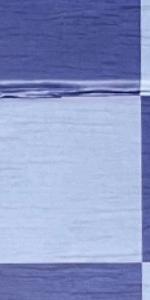
Label: Empty